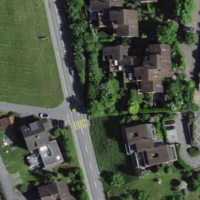
EUNIS habitat code: 54
Species observed at this site:
Hippocrepis emerus